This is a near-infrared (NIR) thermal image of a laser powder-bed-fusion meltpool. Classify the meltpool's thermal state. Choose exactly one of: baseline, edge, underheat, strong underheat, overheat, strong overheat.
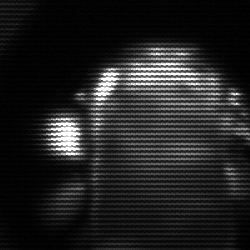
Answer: baseline